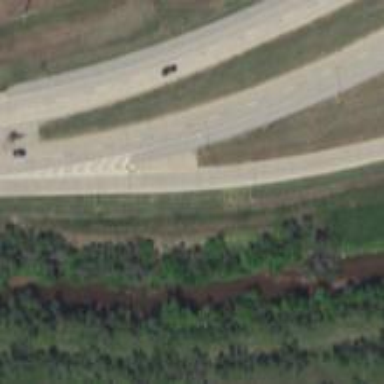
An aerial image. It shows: Trunk link highway.